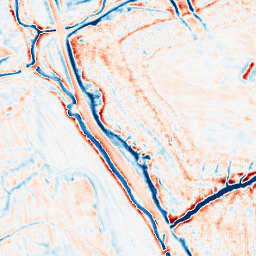
Category: edge_preserving
Decomposition family: bilateral
Decomposition parameters: d: 15
sigma_color: 100
sigma_space: 150
Upsampling method: fft_zeropad
Upsampling parameters: scale: 8
Upsampling scale: 8